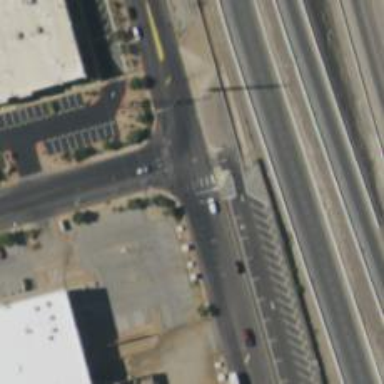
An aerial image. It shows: Solid stop line on the road.